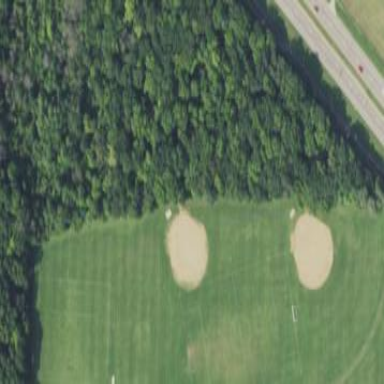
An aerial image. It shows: Softball pitch for leisure land activities.